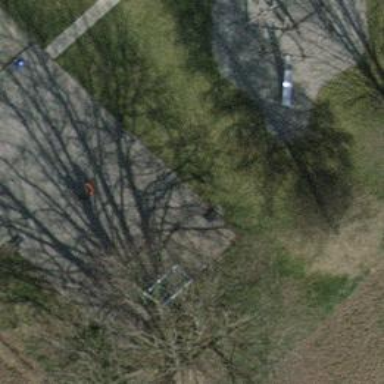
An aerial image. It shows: Playground area for leisure land.